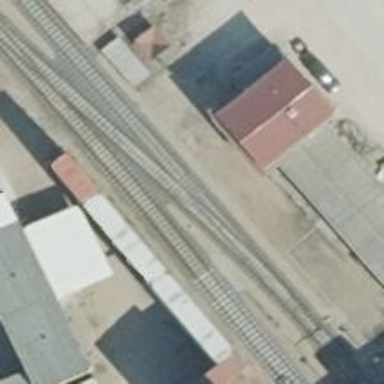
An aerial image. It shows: Rail spur service.